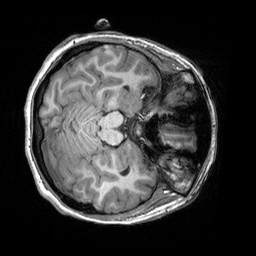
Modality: T1w
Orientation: axial
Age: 20
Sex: female
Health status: healthy
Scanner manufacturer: siemens
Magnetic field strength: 3 T
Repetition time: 2.3 s
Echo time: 0.00303 s